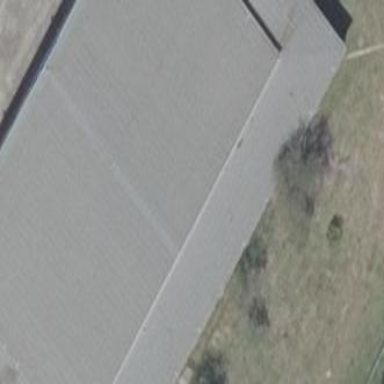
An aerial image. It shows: Hangar building at the airport.